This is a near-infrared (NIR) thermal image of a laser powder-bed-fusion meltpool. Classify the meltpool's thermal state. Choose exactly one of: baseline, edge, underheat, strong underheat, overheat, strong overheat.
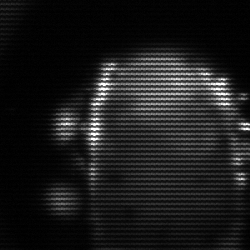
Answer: baseline